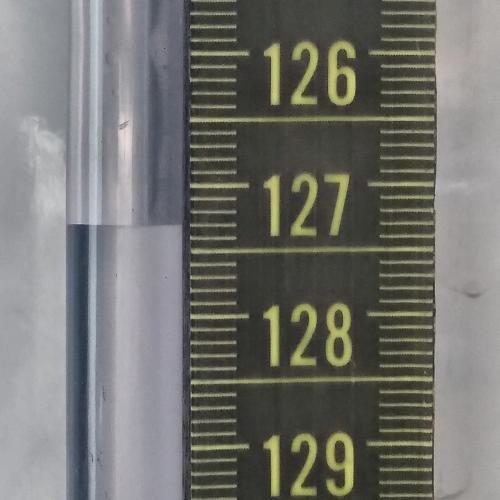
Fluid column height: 127.3 cm